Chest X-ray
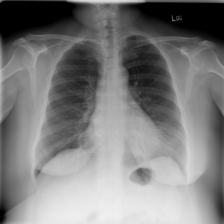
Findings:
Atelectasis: negative
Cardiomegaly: negative
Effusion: negative
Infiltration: negative
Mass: negative
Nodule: negative
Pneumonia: negative
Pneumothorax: negative
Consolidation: negative
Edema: negative
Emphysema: negative
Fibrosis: negative
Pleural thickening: negative
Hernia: negative